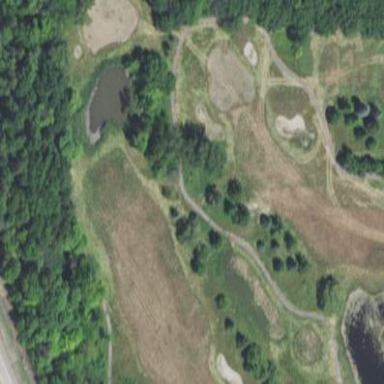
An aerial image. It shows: Area with grass used as rough in golf course.